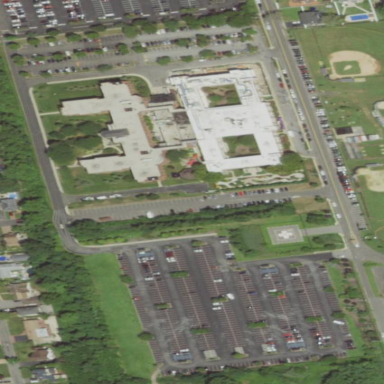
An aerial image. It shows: Nursing home.